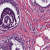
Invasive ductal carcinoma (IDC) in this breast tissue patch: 0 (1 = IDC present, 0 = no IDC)